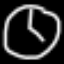
Label: clock